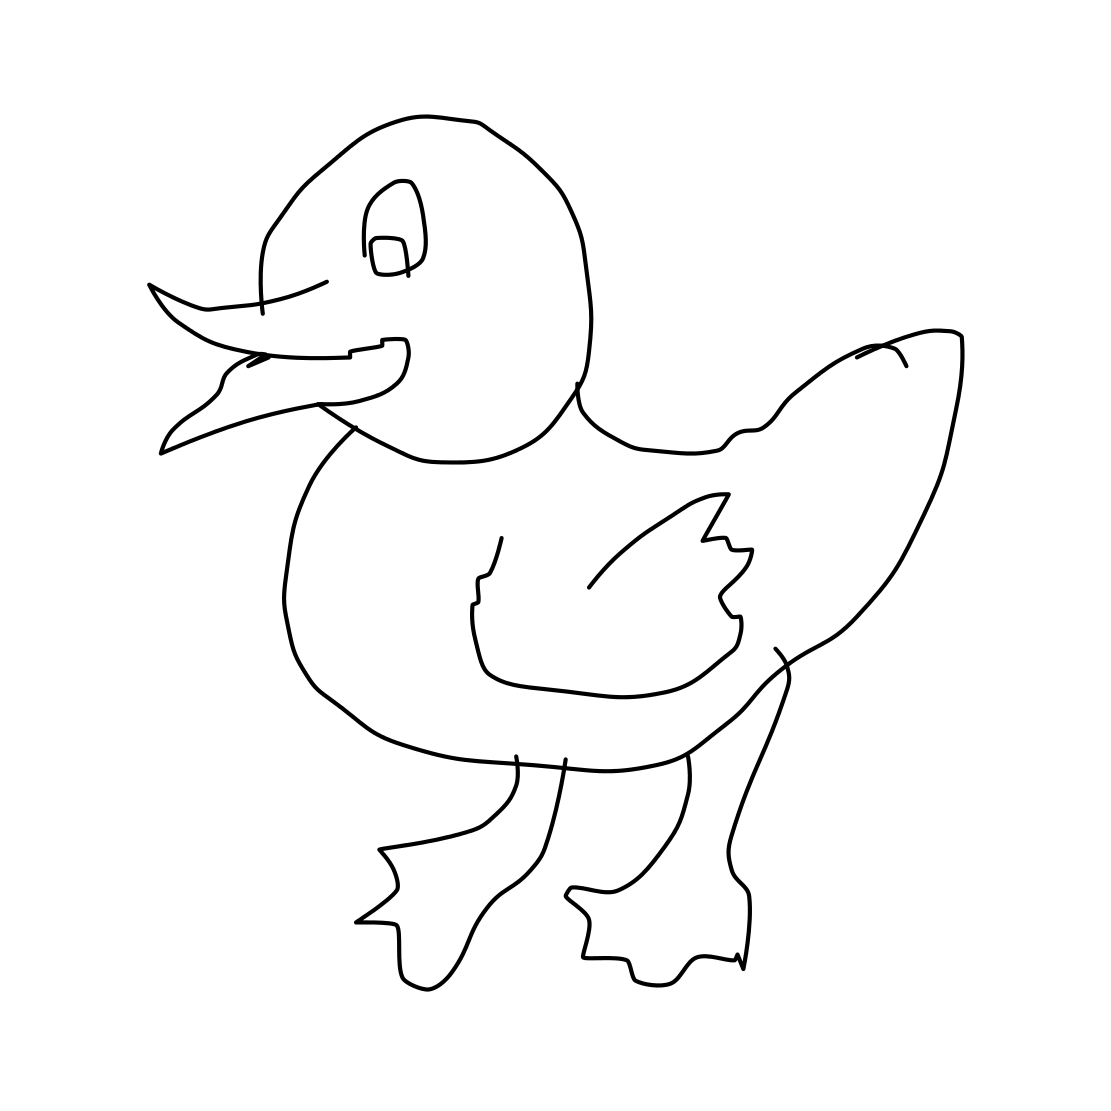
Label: duck